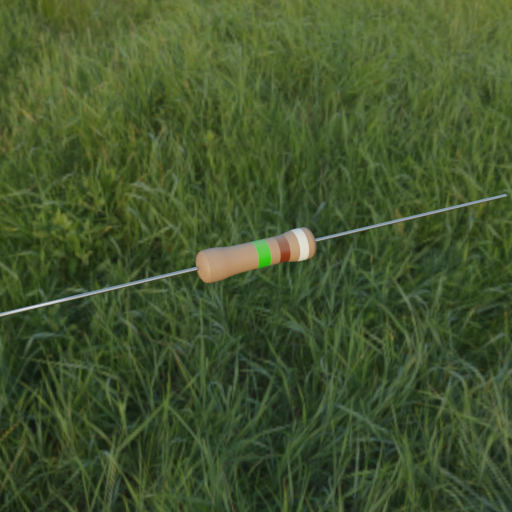
Resistor colour bands (in order): green, brown, white